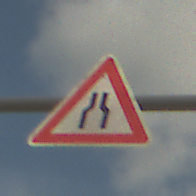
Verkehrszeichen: VerengteFahrbahn
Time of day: Midday
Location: Outdoor (RoadRail)
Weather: PartlyCloudy
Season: NotSpecified
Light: Natural